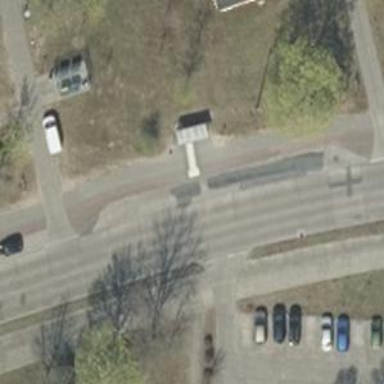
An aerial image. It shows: Public transport stop position.